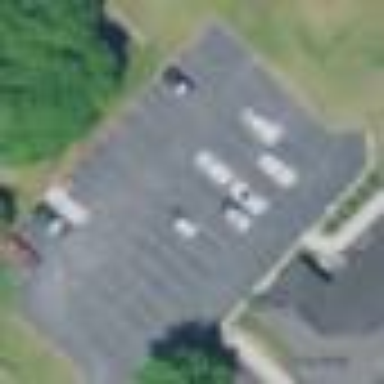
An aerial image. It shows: Parking area with surface.